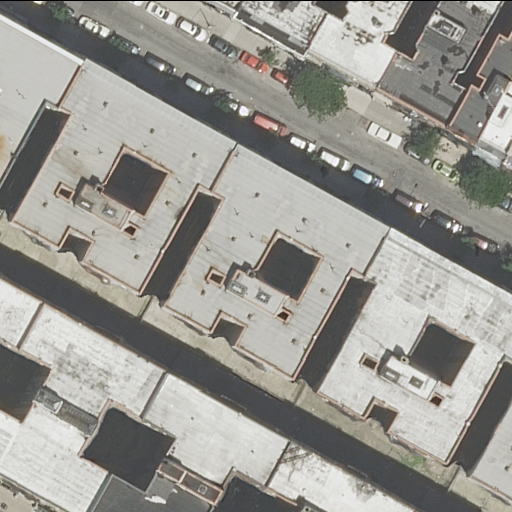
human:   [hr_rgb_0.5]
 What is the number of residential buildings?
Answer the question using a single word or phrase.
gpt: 16

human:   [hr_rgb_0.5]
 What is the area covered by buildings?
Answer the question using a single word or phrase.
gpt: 4833m2

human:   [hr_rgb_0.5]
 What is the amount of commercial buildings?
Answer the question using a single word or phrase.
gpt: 0

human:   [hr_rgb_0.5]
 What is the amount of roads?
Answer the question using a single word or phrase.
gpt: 1

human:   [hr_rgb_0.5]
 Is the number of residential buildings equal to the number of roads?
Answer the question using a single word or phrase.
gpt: no

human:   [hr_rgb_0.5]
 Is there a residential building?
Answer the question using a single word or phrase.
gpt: yes

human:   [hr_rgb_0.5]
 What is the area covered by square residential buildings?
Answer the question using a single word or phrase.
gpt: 0m2

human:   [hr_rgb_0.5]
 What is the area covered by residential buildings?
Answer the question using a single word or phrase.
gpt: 4833m2

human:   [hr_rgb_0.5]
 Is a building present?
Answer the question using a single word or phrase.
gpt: yes

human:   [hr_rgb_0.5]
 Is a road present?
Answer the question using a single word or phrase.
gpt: yes

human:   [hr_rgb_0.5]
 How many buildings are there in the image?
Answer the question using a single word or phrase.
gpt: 16

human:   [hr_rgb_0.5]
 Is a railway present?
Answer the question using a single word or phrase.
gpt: no

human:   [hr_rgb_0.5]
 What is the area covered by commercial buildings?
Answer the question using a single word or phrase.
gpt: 0m2

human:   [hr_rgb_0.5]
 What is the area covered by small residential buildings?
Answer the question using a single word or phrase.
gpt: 215m2

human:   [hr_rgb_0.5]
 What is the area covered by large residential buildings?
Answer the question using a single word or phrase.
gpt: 3354m2

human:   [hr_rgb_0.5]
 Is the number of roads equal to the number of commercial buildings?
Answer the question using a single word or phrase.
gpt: no

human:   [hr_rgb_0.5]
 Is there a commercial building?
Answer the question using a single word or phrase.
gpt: no

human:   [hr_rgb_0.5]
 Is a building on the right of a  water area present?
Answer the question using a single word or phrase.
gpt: no

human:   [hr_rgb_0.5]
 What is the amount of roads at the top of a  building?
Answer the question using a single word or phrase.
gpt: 1

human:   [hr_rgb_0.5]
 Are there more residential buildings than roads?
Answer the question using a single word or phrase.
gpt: yes

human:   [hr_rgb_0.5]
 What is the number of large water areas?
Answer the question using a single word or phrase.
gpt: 0

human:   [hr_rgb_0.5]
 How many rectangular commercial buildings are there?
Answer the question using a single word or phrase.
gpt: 0

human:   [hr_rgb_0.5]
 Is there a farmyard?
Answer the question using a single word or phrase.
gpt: no

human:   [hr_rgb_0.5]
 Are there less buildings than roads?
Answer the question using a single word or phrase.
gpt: no

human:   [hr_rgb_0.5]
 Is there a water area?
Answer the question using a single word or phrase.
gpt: no

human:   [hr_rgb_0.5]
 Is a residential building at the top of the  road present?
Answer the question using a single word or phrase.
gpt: yes

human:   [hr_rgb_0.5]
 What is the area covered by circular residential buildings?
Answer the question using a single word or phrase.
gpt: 0m2

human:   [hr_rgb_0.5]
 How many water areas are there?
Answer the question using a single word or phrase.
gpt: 0

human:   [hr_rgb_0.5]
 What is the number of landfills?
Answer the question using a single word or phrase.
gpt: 0

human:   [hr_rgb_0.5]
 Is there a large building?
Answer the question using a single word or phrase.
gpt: yes

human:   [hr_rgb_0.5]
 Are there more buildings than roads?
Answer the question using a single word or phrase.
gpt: yes

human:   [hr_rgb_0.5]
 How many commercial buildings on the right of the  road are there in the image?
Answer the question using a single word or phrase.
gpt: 0

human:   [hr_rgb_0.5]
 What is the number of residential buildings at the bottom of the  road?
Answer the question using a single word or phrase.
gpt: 8

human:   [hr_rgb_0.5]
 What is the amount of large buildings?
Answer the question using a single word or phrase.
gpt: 4

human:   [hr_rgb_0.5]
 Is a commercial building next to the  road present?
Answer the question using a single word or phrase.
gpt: no

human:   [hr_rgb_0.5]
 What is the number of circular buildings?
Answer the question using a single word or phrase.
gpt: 0

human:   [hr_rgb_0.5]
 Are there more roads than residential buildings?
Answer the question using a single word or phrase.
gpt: no

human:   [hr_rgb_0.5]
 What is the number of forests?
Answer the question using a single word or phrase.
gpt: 0

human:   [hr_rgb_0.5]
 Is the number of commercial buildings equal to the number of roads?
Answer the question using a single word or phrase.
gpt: no

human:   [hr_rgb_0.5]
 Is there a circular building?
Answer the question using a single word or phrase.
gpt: no

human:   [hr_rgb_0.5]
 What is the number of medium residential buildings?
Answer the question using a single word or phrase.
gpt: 6

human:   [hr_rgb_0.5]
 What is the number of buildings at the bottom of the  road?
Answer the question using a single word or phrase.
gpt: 8

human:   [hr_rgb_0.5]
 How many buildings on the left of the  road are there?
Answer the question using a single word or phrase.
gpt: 6

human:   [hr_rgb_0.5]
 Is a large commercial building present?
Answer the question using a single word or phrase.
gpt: no

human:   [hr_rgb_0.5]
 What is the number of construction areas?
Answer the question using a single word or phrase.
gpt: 0

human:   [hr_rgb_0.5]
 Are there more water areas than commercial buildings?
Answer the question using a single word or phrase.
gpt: no

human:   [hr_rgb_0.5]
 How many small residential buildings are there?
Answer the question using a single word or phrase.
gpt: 6

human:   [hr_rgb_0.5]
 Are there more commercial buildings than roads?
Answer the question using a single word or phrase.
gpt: no

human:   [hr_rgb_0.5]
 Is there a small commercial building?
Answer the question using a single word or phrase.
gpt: no

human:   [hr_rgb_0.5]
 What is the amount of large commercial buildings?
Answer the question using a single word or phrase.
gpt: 0

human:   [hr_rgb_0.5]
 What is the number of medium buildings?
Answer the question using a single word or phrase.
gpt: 6

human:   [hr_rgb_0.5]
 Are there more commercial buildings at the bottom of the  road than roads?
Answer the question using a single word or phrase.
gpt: no

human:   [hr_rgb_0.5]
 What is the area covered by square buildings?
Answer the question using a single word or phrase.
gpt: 0m2

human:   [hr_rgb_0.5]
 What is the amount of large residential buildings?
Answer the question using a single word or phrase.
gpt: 4

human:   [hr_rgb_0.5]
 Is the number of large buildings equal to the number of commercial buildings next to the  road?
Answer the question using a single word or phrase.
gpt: no

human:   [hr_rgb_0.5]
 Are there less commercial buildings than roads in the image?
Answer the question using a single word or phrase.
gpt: yes

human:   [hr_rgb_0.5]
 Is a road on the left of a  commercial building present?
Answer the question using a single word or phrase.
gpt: no

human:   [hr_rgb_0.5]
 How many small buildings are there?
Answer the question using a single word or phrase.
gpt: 6

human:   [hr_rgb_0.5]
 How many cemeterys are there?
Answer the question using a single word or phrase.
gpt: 0

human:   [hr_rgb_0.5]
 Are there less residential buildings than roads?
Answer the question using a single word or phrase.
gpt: no

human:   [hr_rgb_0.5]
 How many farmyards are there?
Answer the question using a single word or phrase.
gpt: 0

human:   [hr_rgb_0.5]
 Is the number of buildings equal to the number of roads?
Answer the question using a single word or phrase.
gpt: no

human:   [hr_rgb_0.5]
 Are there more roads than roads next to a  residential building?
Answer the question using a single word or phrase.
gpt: no

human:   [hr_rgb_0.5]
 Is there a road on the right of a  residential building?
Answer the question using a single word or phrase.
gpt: yes